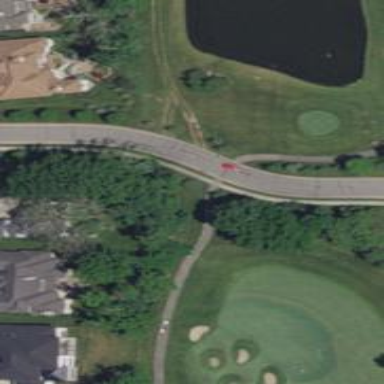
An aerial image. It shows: Path for golf carts.